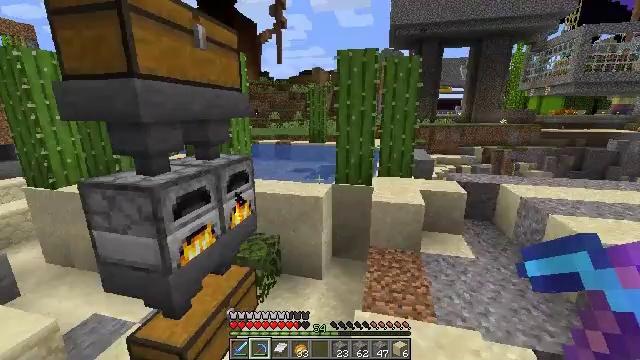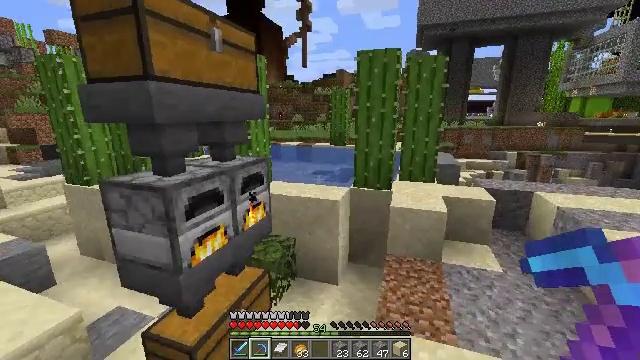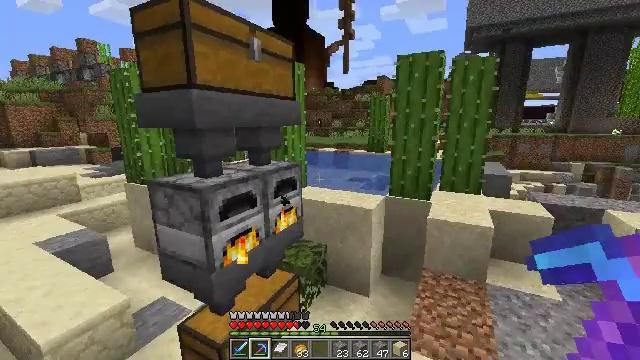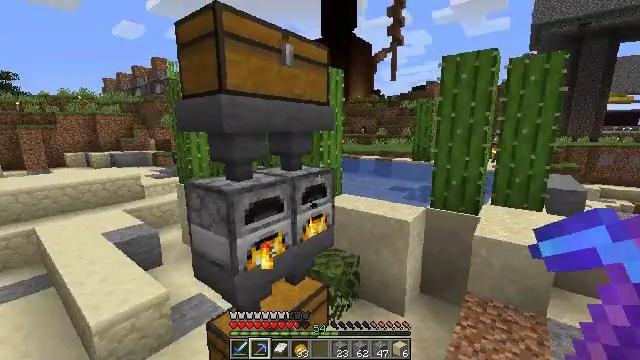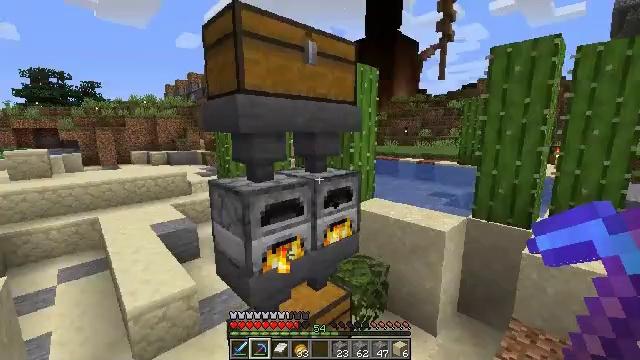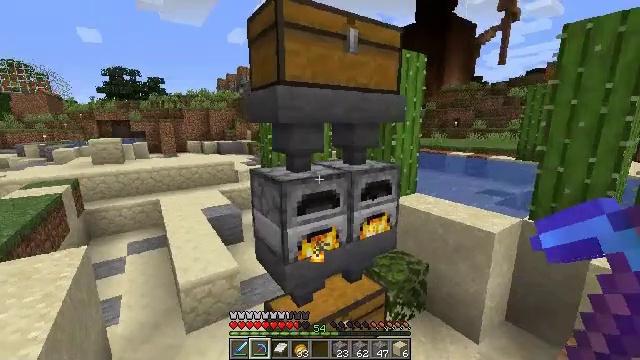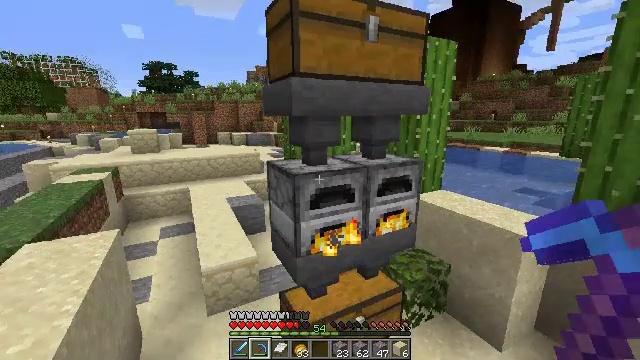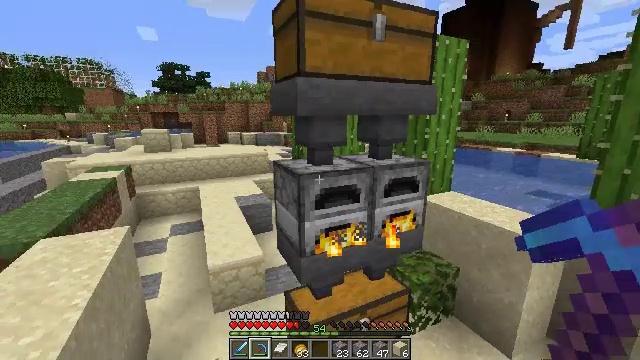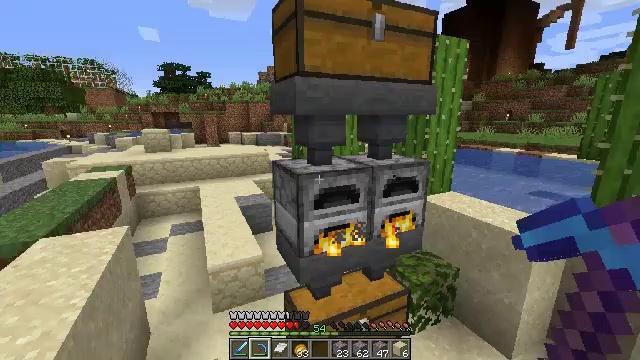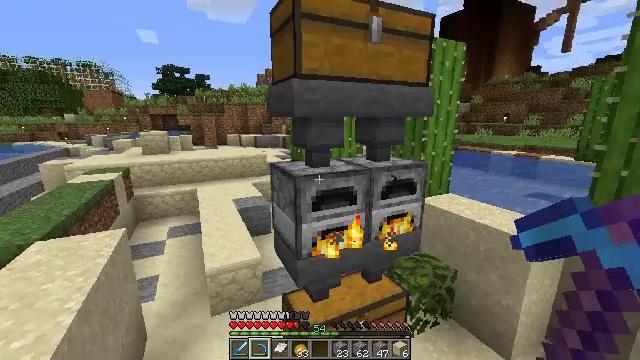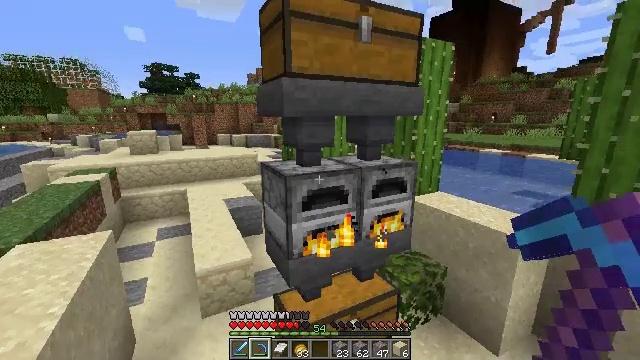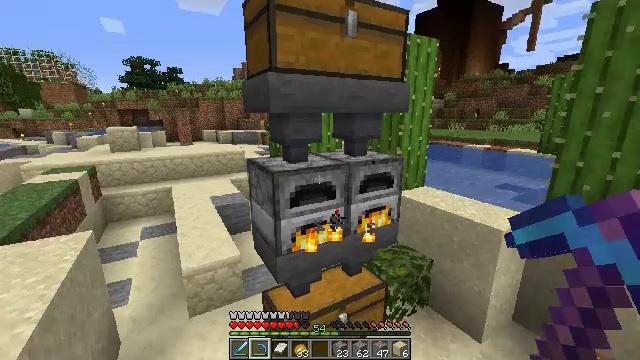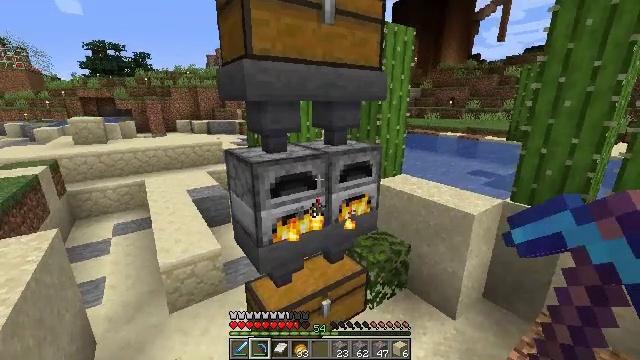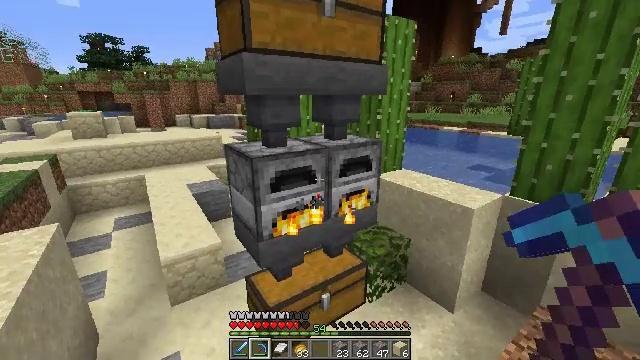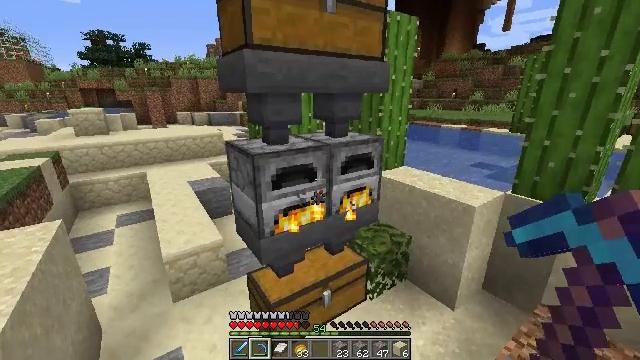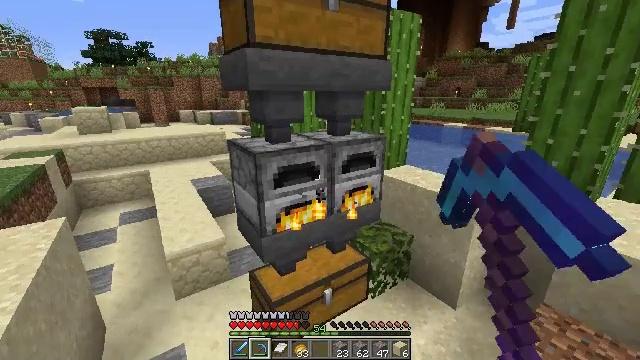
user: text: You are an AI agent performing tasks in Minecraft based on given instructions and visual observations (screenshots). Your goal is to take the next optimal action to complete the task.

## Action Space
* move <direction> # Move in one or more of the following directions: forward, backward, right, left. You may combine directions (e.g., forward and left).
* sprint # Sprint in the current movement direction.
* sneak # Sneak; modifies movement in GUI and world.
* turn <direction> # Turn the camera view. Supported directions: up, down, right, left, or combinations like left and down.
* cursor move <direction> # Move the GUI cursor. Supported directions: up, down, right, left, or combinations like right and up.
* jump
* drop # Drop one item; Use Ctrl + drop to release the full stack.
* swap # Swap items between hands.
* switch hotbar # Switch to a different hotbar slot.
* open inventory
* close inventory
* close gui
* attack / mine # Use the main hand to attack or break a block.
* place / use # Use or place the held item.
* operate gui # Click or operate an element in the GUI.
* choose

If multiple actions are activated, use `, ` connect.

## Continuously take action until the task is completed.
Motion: motion action
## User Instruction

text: Remove kelp and place it on the ground.
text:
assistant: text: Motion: move forward and move right, turn left
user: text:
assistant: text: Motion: move forward and move right, turn left and up
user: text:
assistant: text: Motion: move forward and move right, turn left and up
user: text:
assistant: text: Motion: move forward and move right, turn left
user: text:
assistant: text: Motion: turn left and down
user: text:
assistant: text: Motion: turn left and down
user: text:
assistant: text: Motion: turn left
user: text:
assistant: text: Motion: no_op
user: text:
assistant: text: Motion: no_op
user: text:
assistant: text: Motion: turn right
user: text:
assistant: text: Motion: turn right
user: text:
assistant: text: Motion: turn right and down
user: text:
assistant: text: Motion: turn down
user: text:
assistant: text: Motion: use / place
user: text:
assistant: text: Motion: use / place
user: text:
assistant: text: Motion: no_op
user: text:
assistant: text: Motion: no_op
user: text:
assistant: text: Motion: no_op
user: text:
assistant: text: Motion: no_op
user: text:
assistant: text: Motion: no_op
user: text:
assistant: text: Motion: no_op
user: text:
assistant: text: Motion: no_op
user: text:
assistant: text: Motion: no_op
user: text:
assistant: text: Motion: close inventory
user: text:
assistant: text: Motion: turn up, close inventory
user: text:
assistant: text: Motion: turn left and up, close inventory
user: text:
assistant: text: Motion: turn up
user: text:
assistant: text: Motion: turn up
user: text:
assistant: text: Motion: no_op
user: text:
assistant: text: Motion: no_op